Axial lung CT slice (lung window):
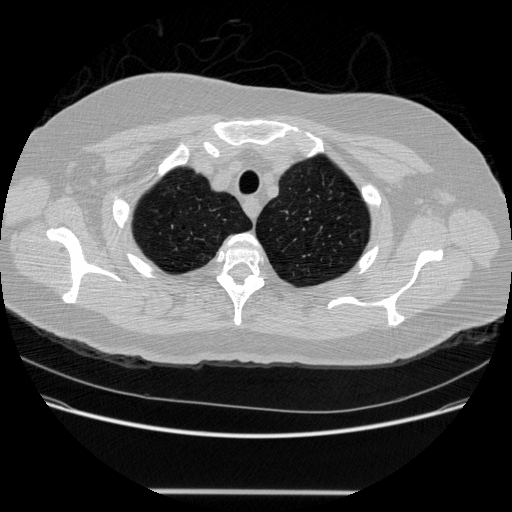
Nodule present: no